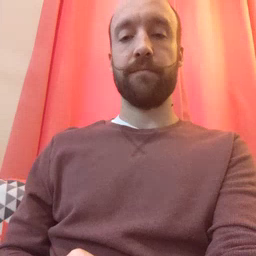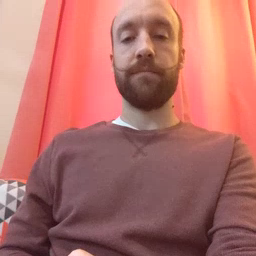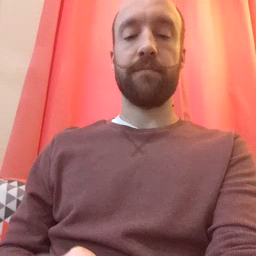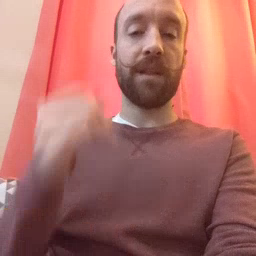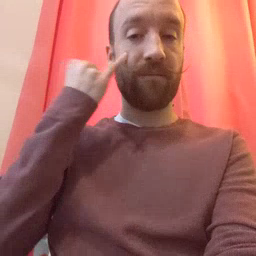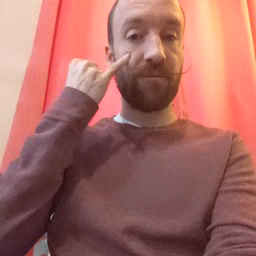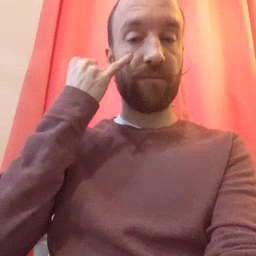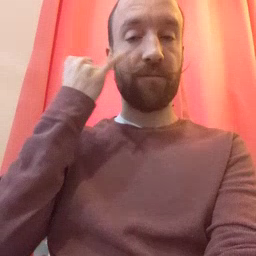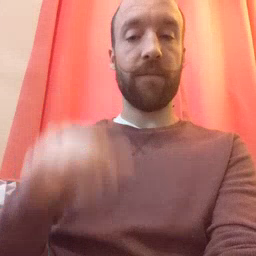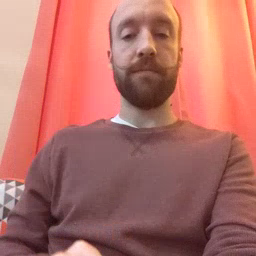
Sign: if